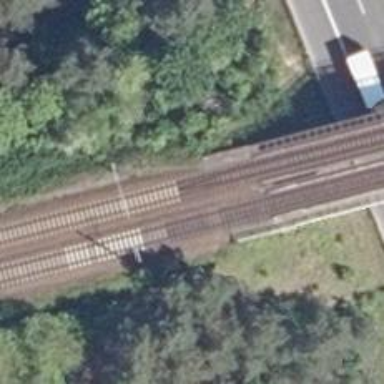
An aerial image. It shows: Bridge over electrified railway with contact lines.